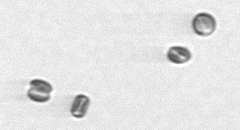
Label: Thalassiosira_sp_aff_mala